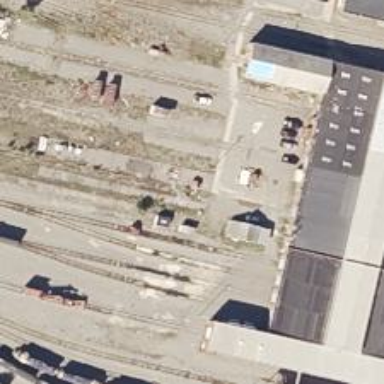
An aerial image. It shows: Railway yard.